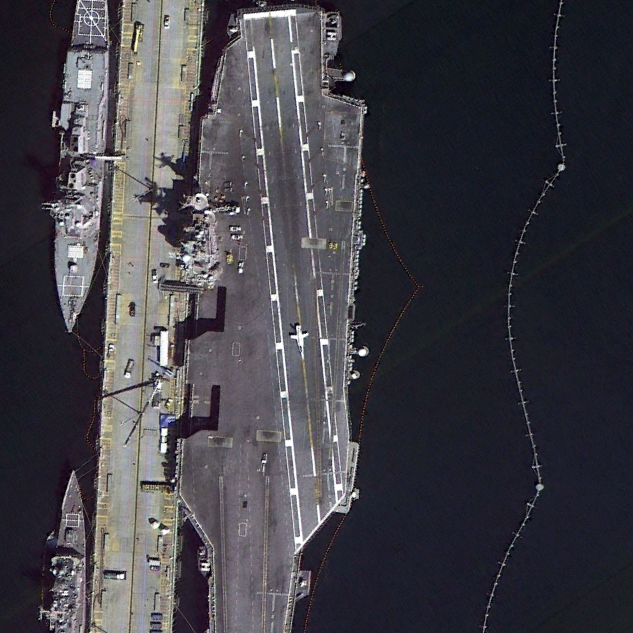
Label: aircraft_carrier